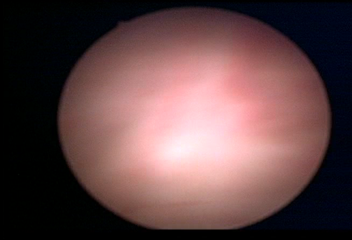
Modality: WLC
Class: Normal mucosa
Bladder cancer association: No